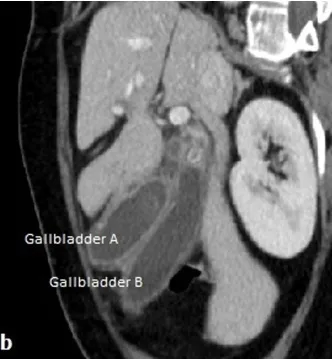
(a) Computed tomography scan showing lithiasic cholecystitis complicated by abscess in segment VI of the liver. (b) The sagittal 2D reconstruction displaying two gallbladders (A and B) with a common peritoneal coat.
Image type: radiology (ct)